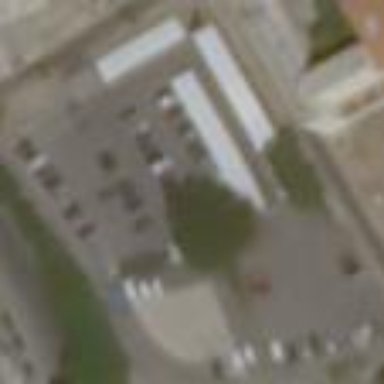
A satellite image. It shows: Parking area with surface.